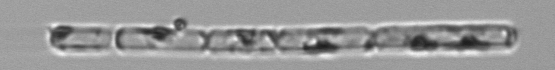
Label: Guinardia_delicatula